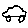
Label: car